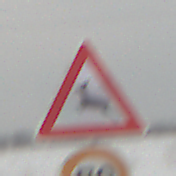
Verkehrszeichen: WildwechselRechts
Zusatzzeichen unten: Geschwindigkeit70
Umgebung: Outdoor, Nature
Tageszeit: MorningAfternoon
Wetter: Overcast
Licht: Natural
Jahreszeit: Winter
Kontrast: LowContrast